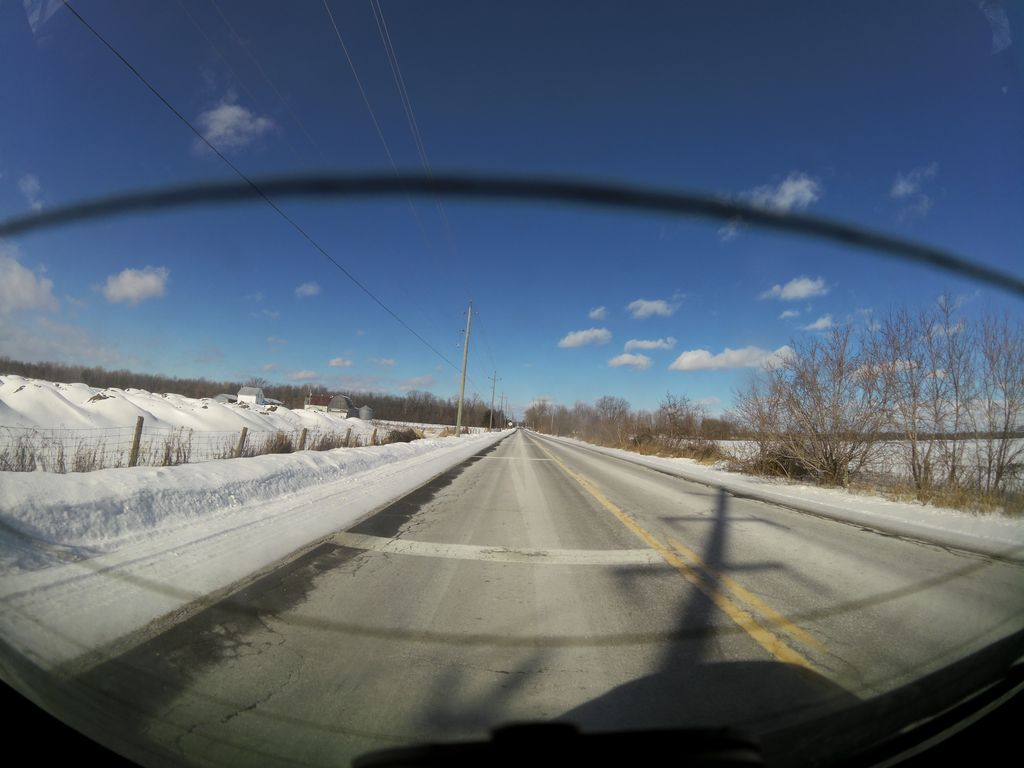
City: ottawa-gatineau